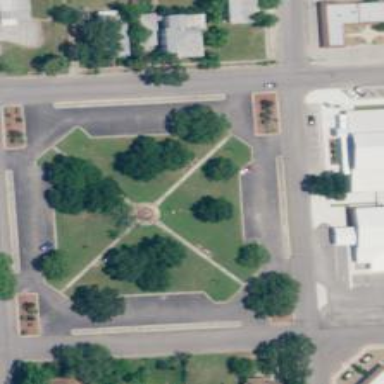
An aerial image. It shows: Memorial site with historic significance.